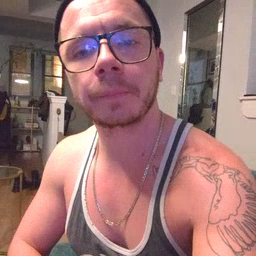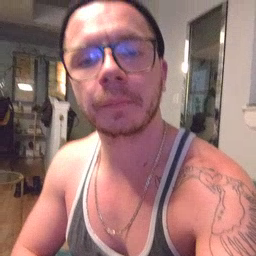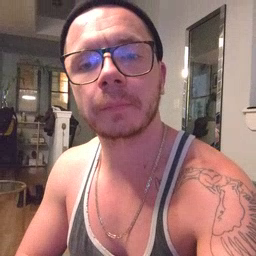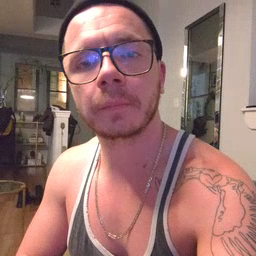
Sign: story